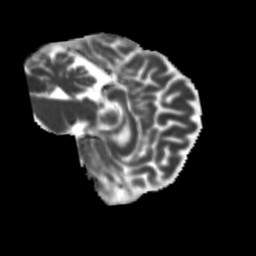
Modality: MD
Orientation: sagittal
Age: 59
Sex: female
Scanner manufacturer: siemens
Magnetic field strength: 3 T
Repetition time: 5.25 s
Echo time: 0.08 s